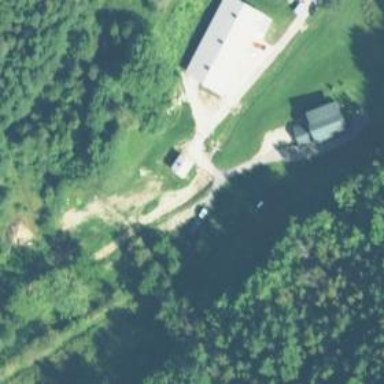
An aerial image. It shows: Driveway leading to service road.